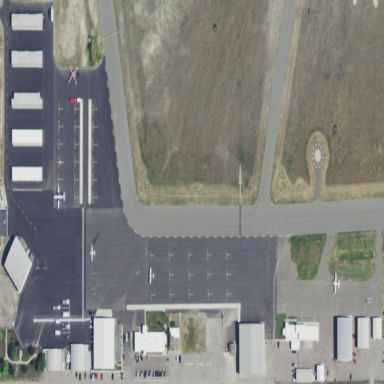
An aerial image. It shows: Apron at the airport.